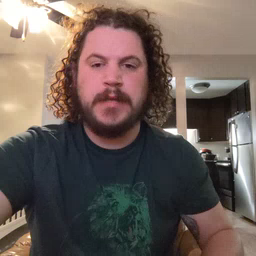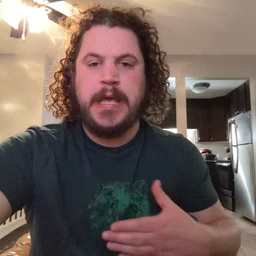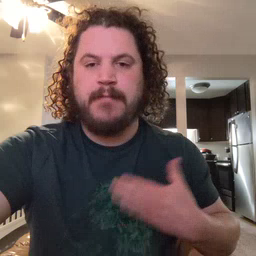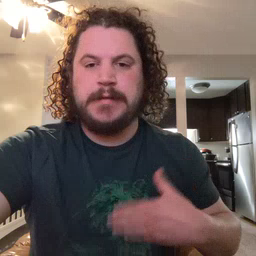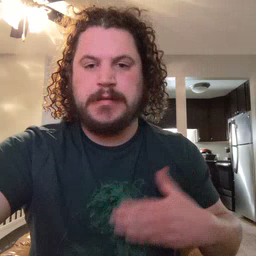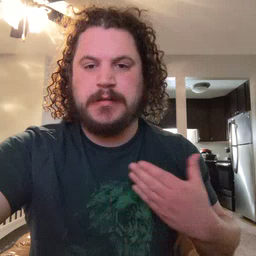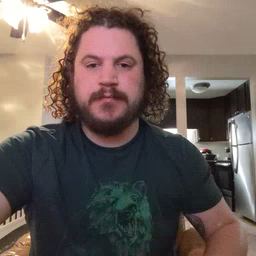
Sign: happy